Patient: sex M, age 75
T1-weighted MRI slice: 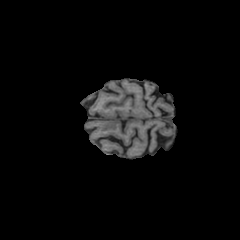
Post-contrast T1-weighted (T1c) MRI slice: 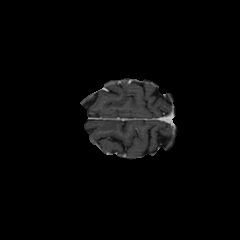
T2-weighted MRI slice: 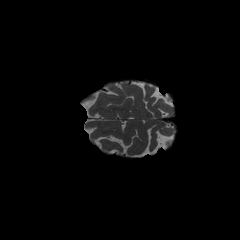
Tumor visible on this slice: no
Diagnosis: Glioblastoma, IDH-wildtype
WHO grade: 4